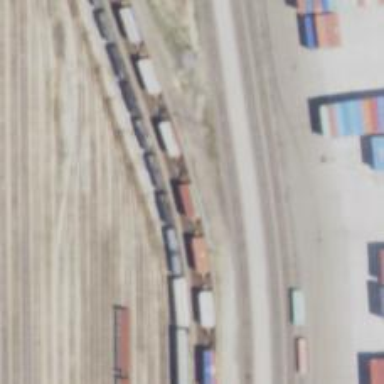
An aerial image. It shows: Railway track.